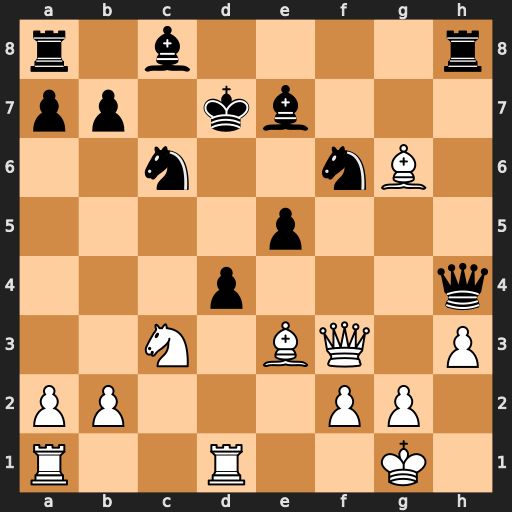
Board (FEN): r1b4r/pp1kb3/2n2nB1/4p3/3p3q/2N1BQ1P/PP3PP1/R2R2K1
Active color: w
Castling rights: -
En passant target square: -
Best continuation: g3 Qxh3 Bf5+ Qxf5 Qxf5+